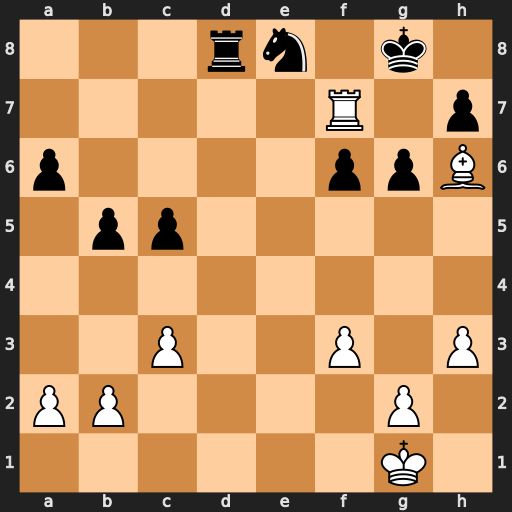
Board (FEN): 3rn1k1/5R1p/p4ppB/1pp5/8/2P2P1P/PP4P1/6K1
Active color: w
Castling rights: -
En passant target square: -
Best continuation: Rf8#